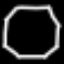
Label: octagon